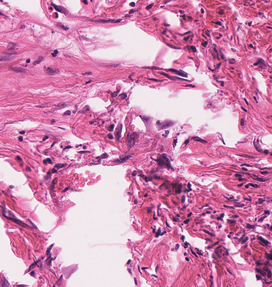
Tumor epithelial tissue: no
Tumor-associated stroma tissue: yes
Normal tissue: no